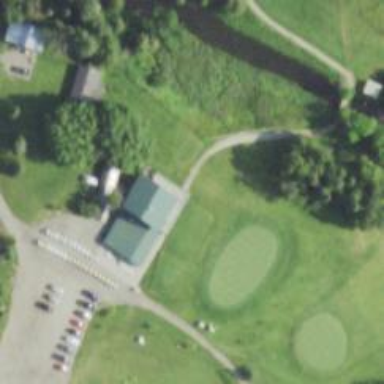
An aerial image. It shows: Golf clubhouse.